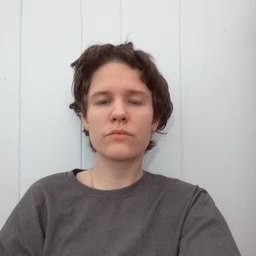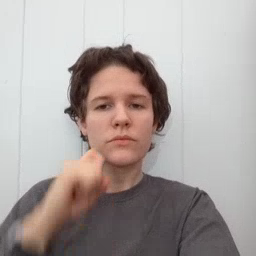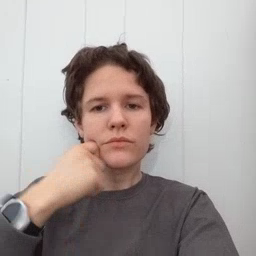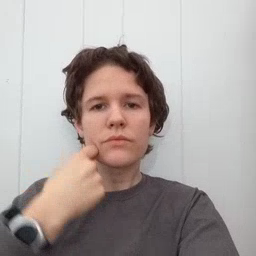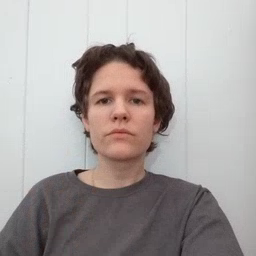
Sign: apple